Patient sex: M
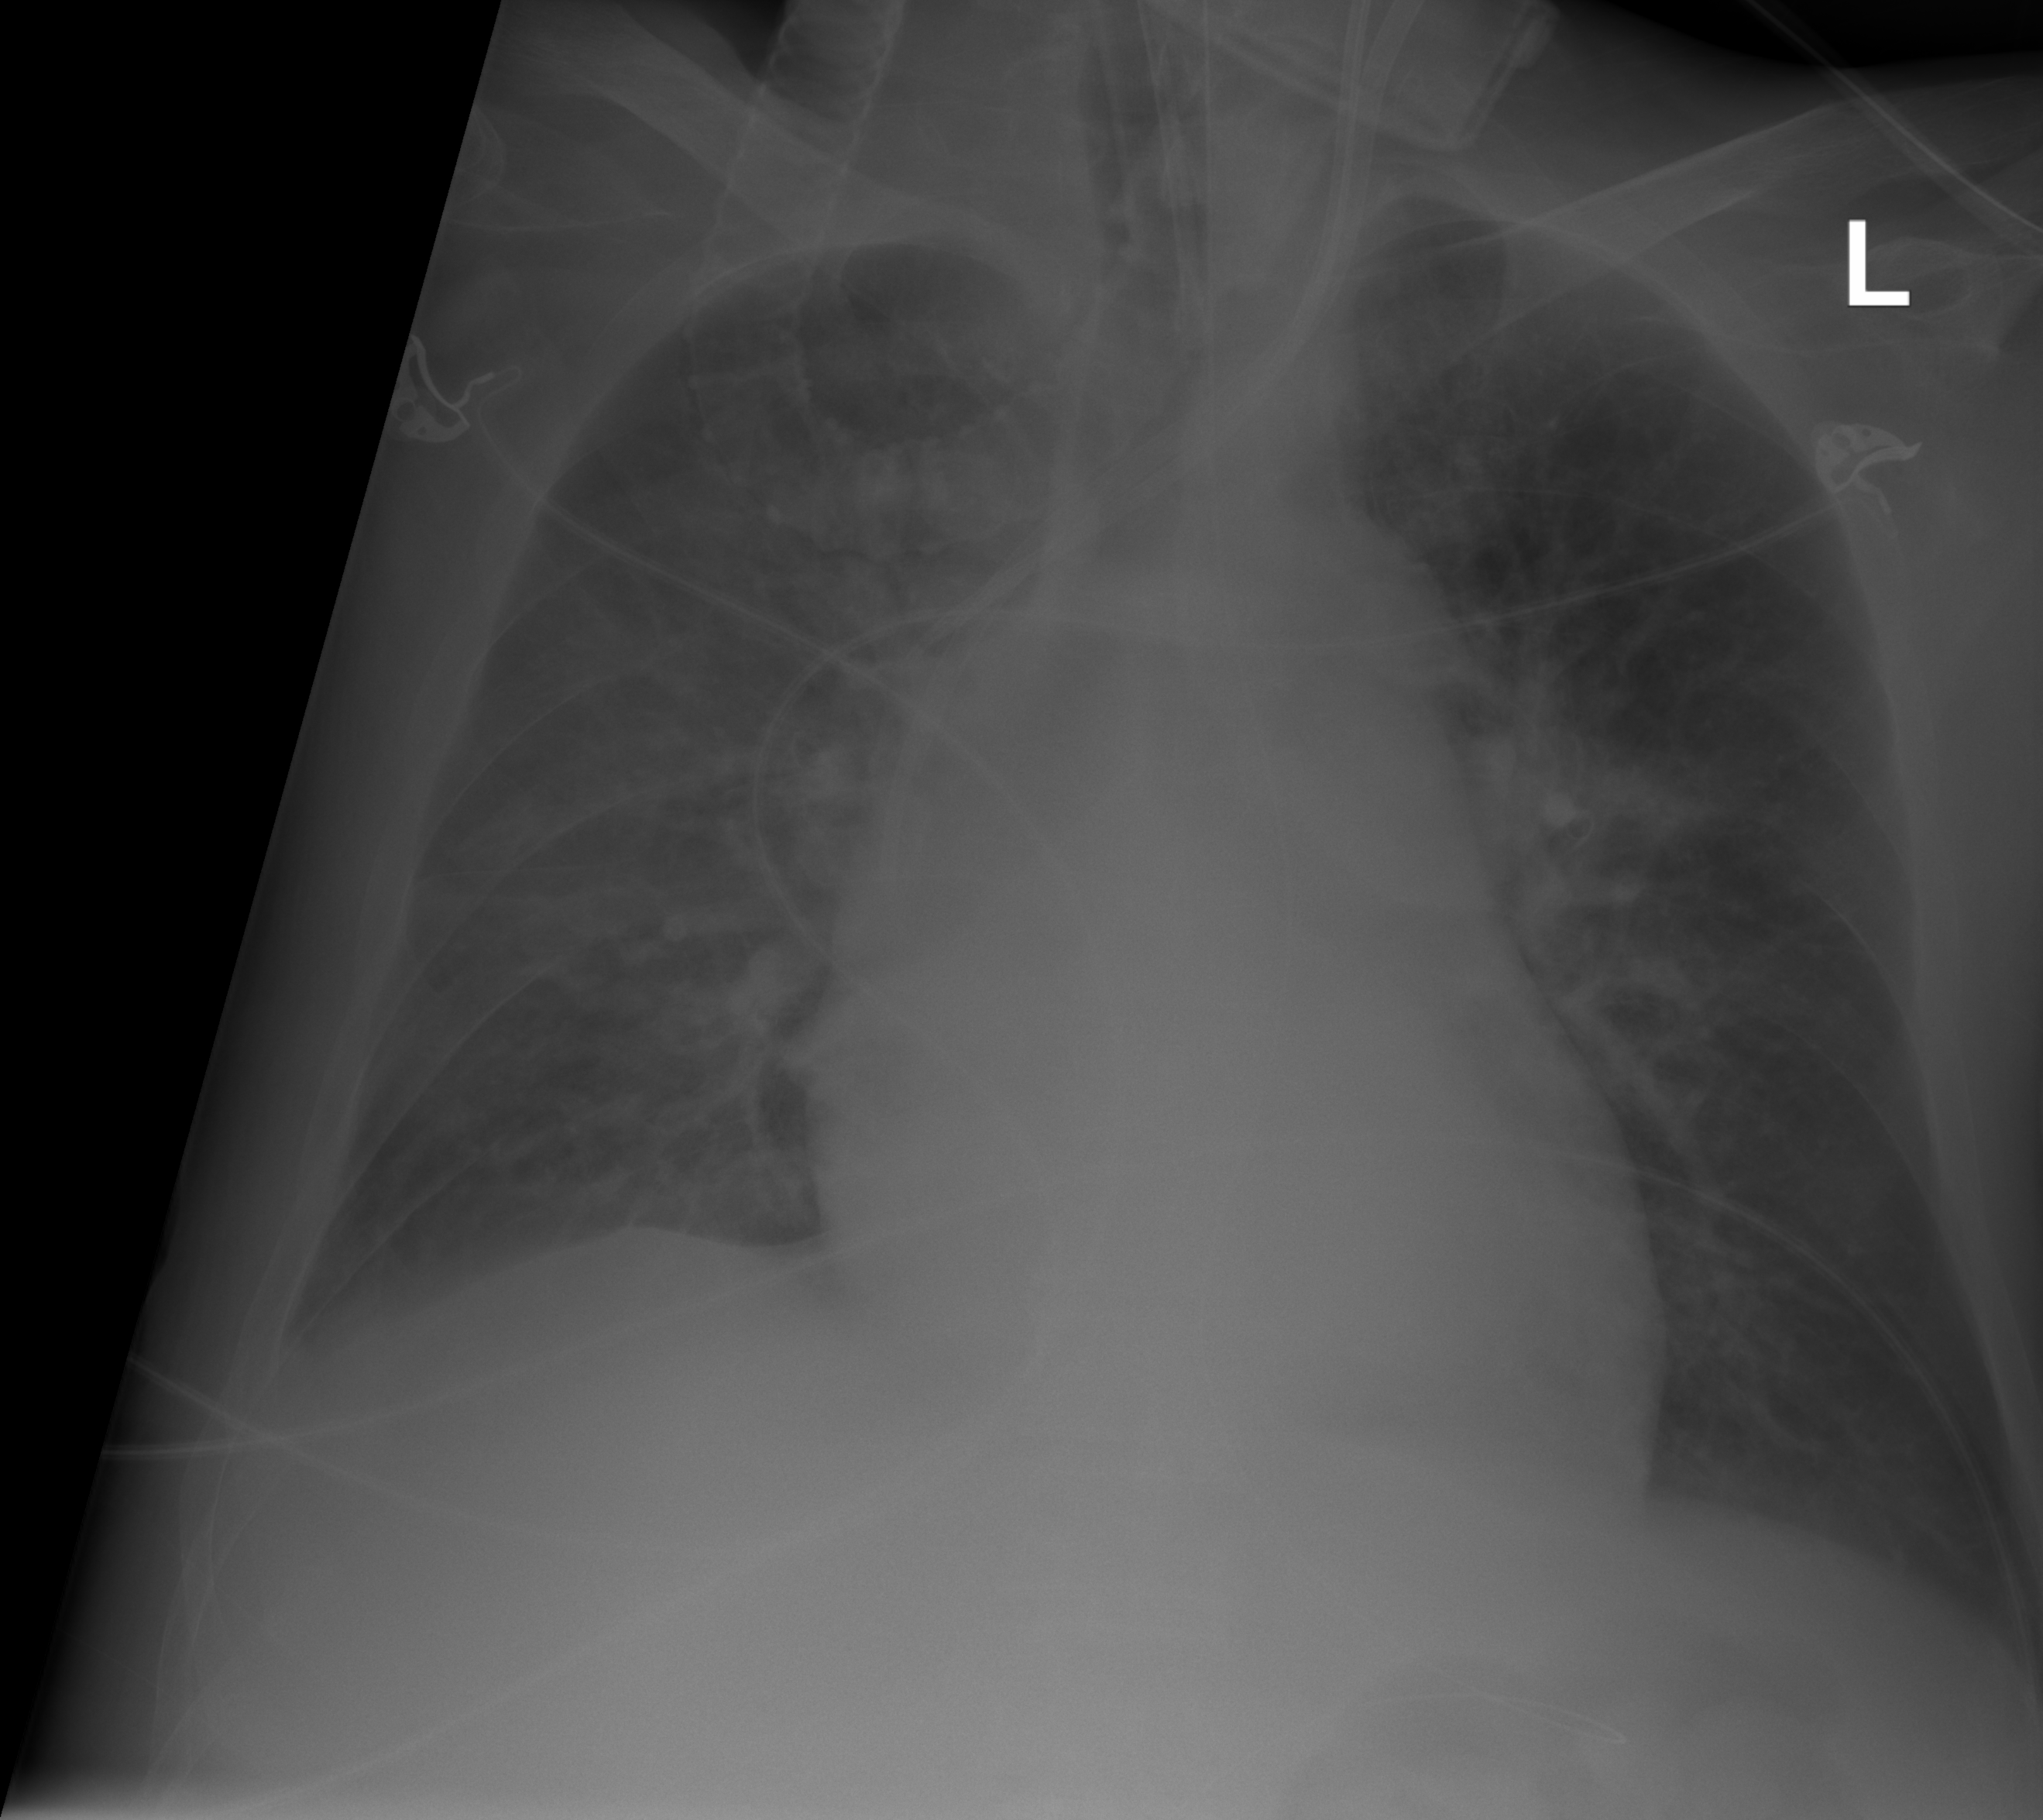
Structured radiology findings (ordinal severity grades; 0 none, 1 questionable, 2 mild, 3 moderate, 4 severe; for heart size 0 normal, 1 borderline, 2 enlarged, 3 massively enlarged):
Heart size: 2
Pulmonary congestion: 2
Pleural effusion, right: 2
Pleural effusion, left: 0
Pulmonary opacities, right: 1
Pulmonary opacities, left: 1
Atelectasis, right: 2
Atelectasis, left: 0